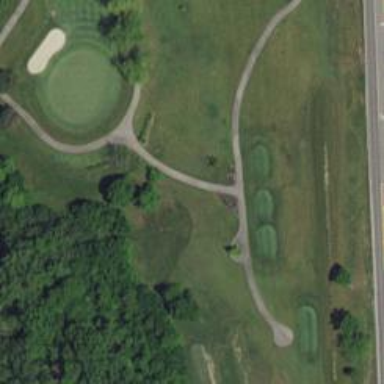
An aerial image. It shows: Path for both road and golf.